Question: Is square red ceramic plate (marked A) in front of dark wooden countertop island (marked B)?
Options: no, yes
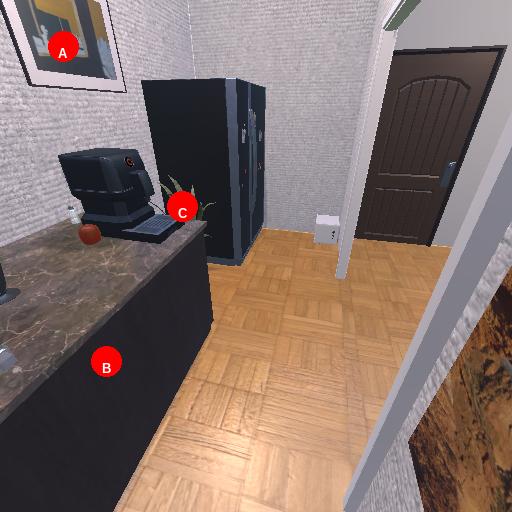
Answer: no